Question: I'm trying to select the 5 rows with the highest 'count' value
This is my query:
'''
string sql = "SELECT top 5 count FROM Likes ORDER BY COUNT(*) DESC";
'''
It's just throwing an error code that
> Column 'Likes.count' is invalid in the select list because it is not
contained in either an aggregate function or the GROUP BY clause.
It's for a project I've got to present tomorrow...
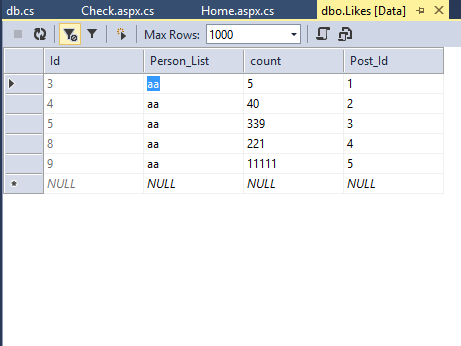
Answer: On SQL Server, simply do this:
'''
SELECT TOP 5 * FROM Likes ORDER BY [Count] DESC
'''
This assumes that your 'Likes'-table already contains a column named '[Count]' meaning that you don't need to count the records yourself (which is what 'COUNT(*)' does).